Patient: sex M, age 80
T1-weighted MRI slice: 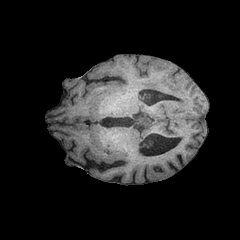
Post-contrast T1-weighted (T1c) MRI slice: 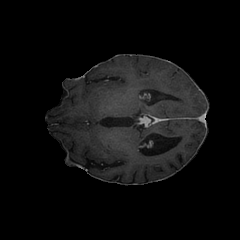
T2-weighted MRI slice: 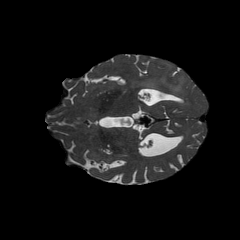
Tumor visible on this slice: yes
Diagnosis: Glioblastoma, IDH-wildtype
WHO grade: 4